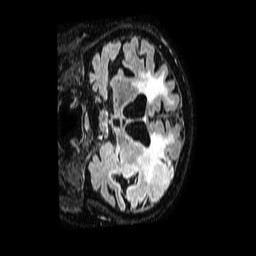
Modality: FLAIR
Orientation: coronal
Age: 88
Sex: male
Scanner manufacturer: philips
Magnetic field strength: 1.5 T
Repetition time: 4.8 s
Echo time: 0.3 s